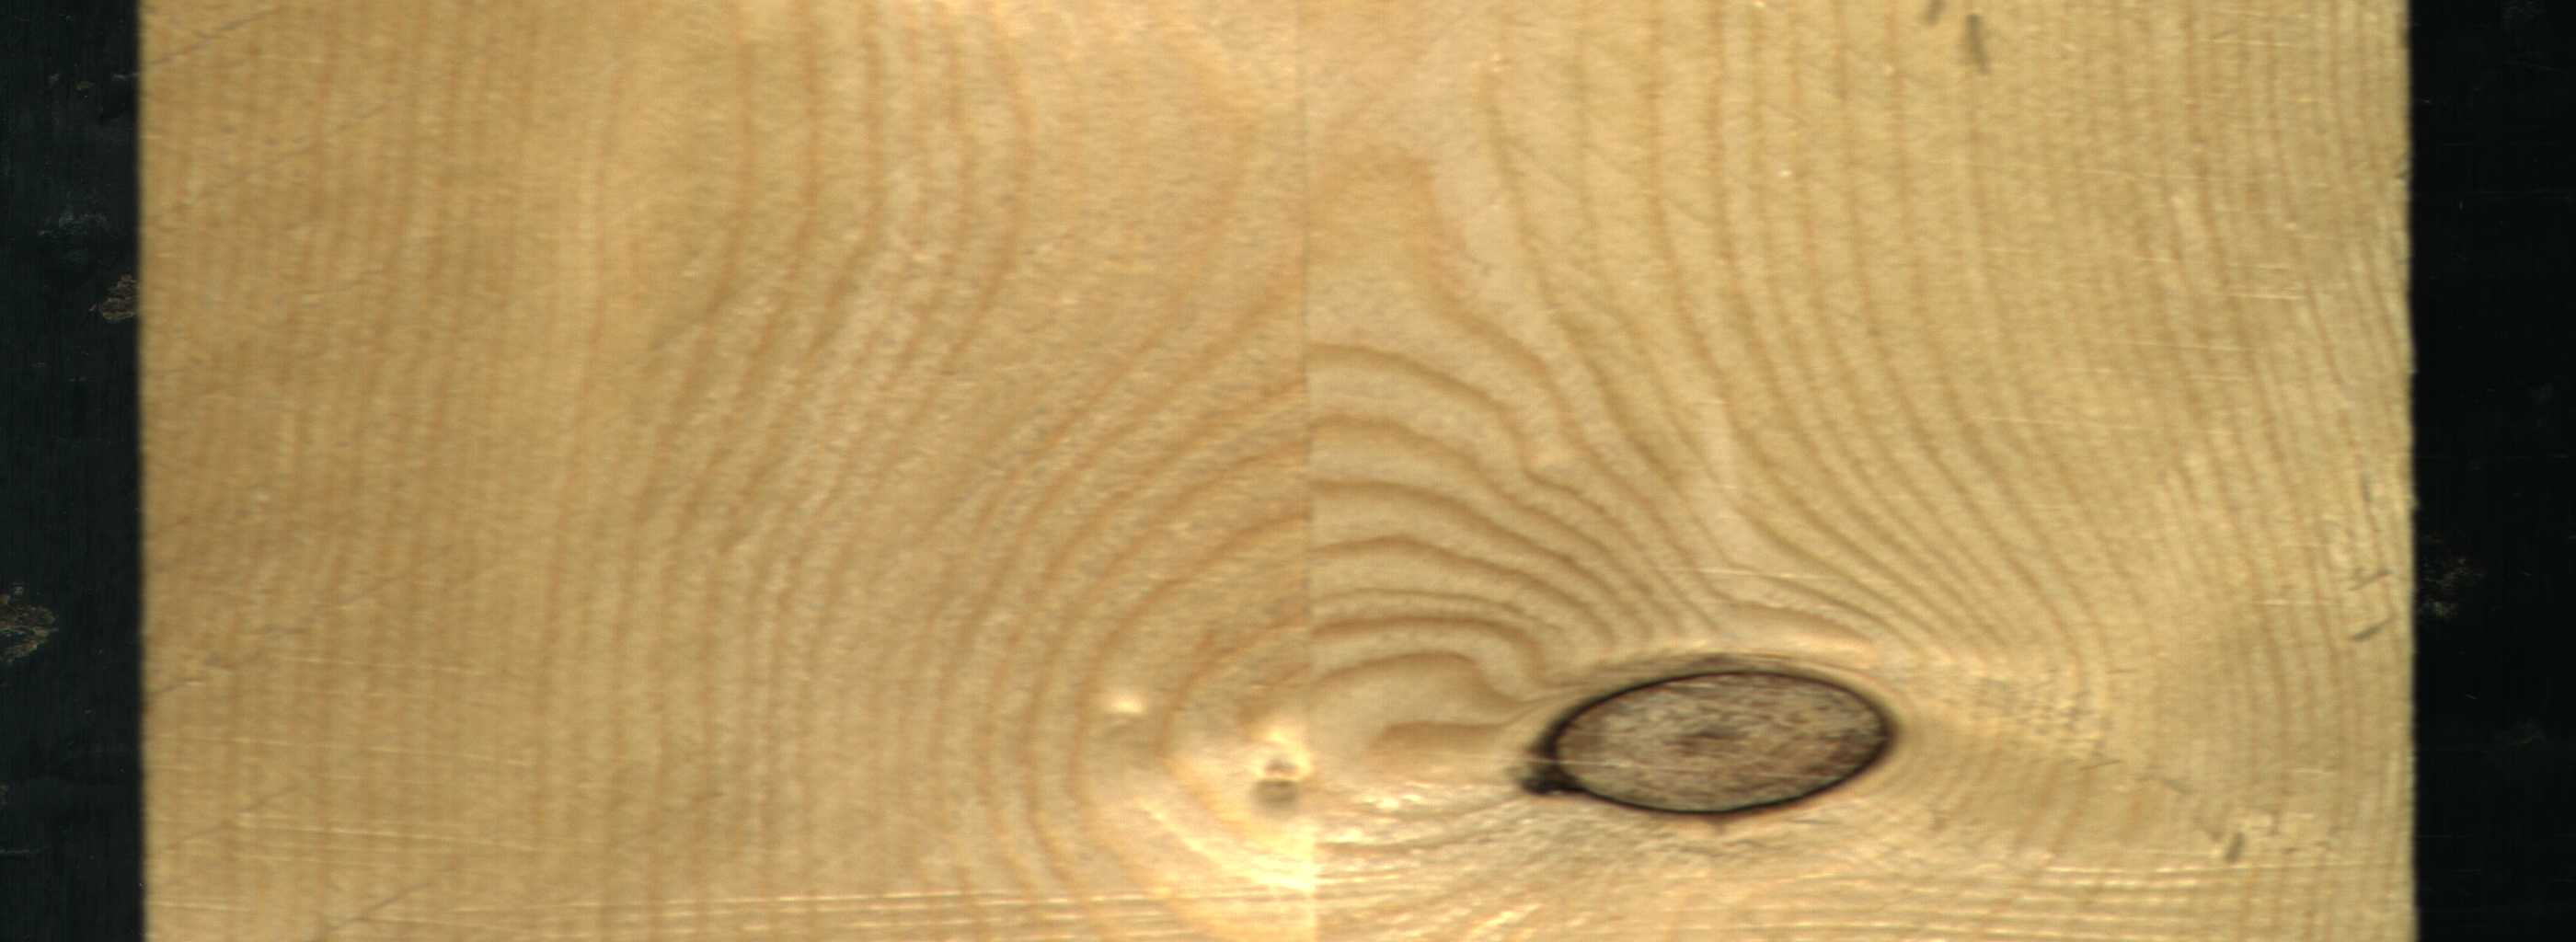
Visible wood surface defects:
Dead_Knot